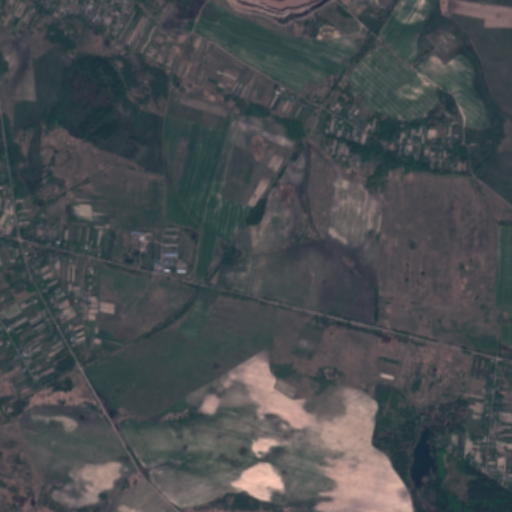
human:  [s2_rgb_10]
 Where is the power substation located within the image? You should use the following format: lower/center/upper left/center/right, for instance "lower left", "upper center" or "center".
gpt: The power substation is located in the center of the image.
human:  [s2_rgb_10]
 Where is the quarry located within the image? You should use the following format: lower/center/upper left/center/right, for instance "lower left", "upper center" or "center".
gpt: The quarry is located in the upper right of the image.
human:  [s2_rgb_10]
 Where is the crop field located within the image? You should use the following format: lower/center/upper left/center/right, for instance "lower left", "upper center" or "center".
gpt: There is no crop field in the image.